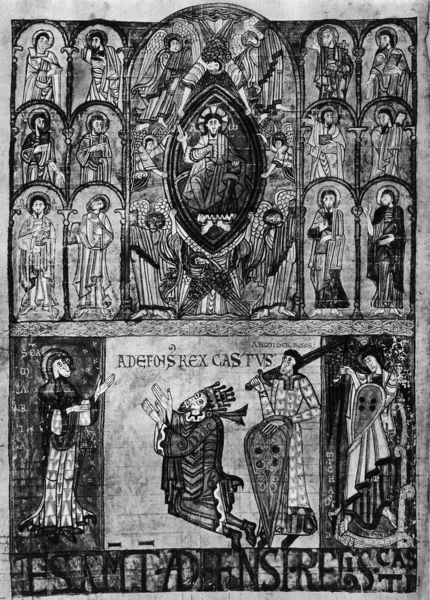
Titel: Liber Testamentorum
Institution: Oviedo, Kathedralarchiv
Schlagwörter: flügel, gott, mann, umhang, menschen, grau, licht, männer, schwarz, säulen, weiss, zeichnung, hochformat, bibel, stein, kirche, figur, krone, oval, engel, relief, schrift, bogen, figuren, könig, inschrift, bögen, schild, flamme, buch, orient, religion, druck, schwarz weiss, seite, schwert, text, knien, fliehen, bleistift, ritter, buchseite, heiligenschein, seiten, christus, jesus, knieend, mittelalter, betende, segnen, heilige, märtyrer, heilig, latein, heiligenscheine, jeses, mandorla, apostel, buchmalerei, knieender, rex, alfons, illuminiert, bügen, adefons, castus, adefon, ildefons